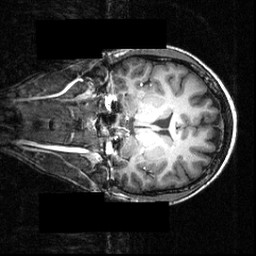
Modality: T1w
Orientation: coronal
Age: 25
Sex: female
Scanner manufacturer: siemens
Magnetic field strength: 3.951 T
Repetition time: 1.5 s
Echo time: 0.00335 s